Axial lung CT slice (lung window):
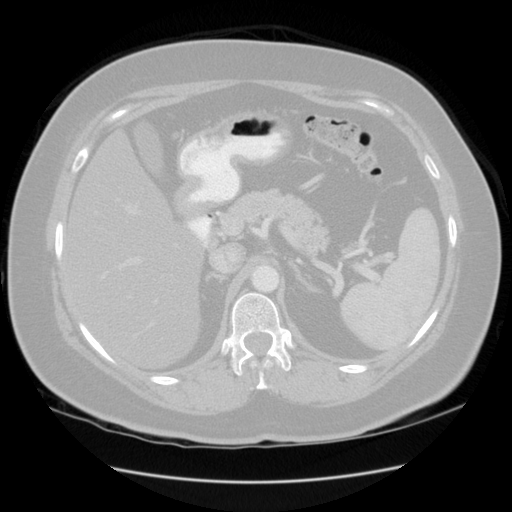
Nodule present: no